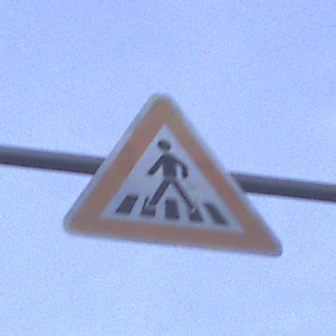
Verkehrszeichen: FussgaengerueberwegRechts
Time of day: SunriseSunset
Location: Outdoor (Suburban)
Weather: PartlyCloudy
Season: NotSpecified
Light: Natural